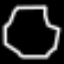
Label: octagon